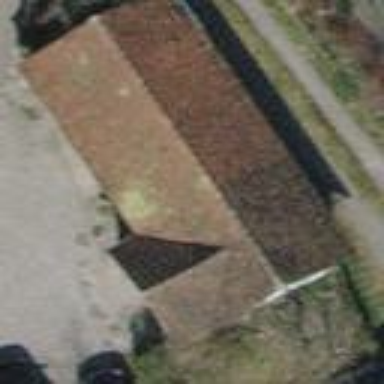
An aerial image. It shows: Shed.